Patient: sex M, age 60
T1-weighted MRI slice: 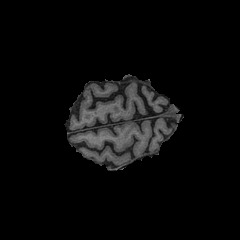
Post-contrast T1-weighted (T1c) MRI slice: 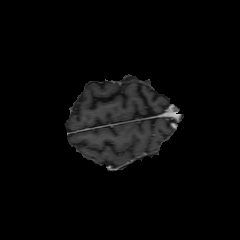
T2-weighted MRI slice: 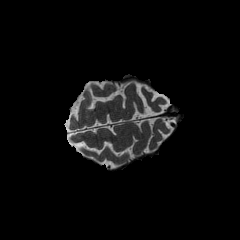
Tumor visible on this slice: no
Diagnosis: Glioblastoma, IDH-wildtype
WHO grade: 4